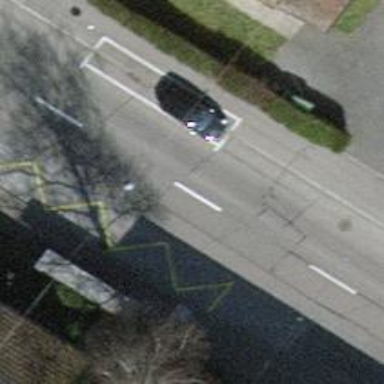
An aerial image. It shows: Bus stop for trolleybuses with designated stop position for public transport.